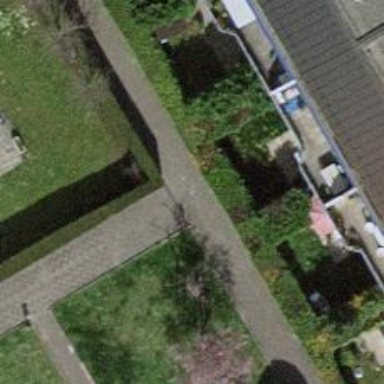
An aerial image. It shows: Footway made of paving stones.